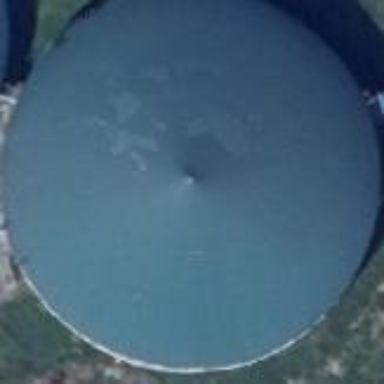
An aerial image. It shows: Storage tank with man-made structure.